Field crop: maize
Growth stage: 2
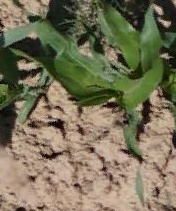
Species: maize